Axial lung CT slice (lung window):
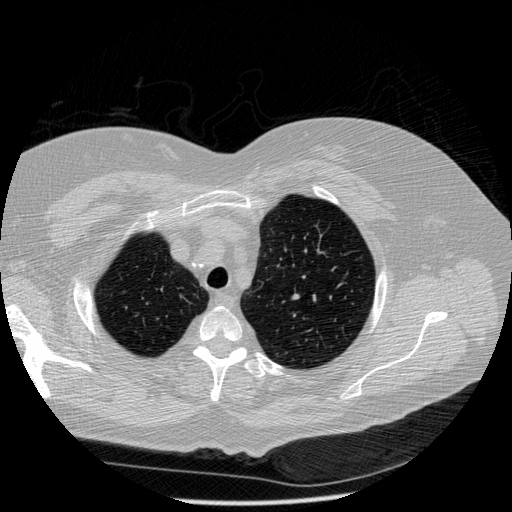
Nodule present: no